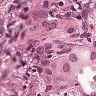
Metastatic tissue present: yes